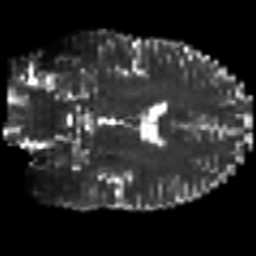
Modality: T2w
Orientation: coronal
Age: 50
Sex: male
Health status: ill
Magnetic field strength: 3 T
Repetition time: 8.4 s
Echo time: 0.0926 s